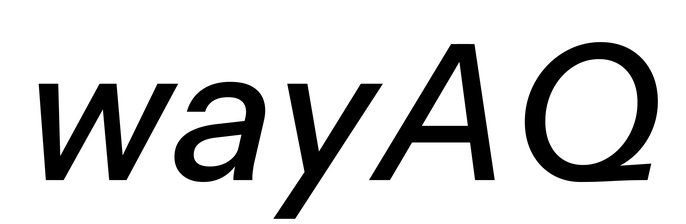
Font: InstrumentSans-Italic_Medium_Italic